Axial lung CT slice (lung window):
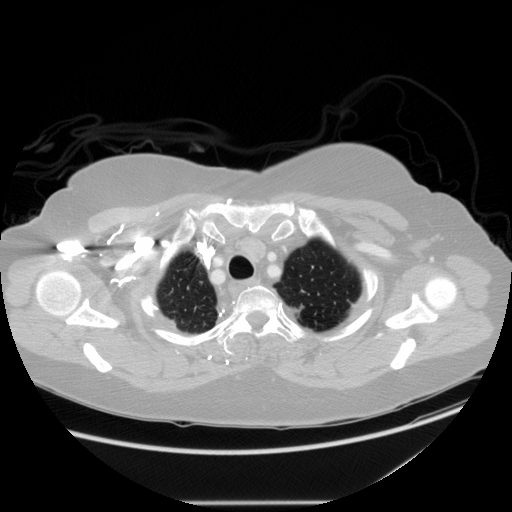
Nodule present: no